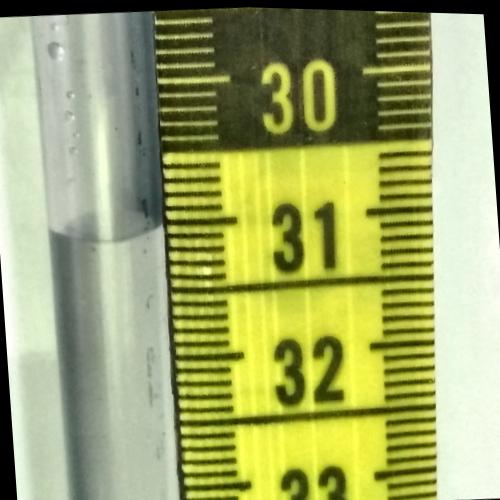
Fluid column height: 31.0 cm